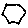
Label: hexagon